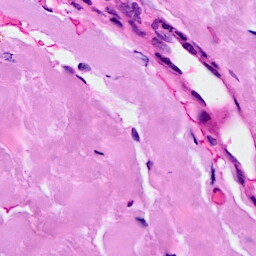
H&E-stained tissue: Breast